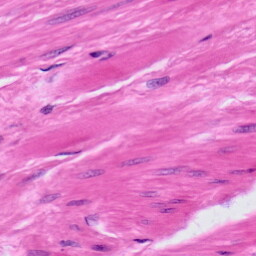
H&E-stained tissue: Prostate